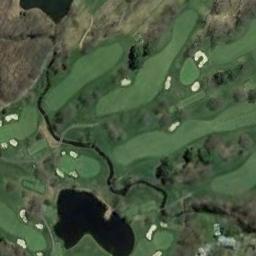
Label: golf_course